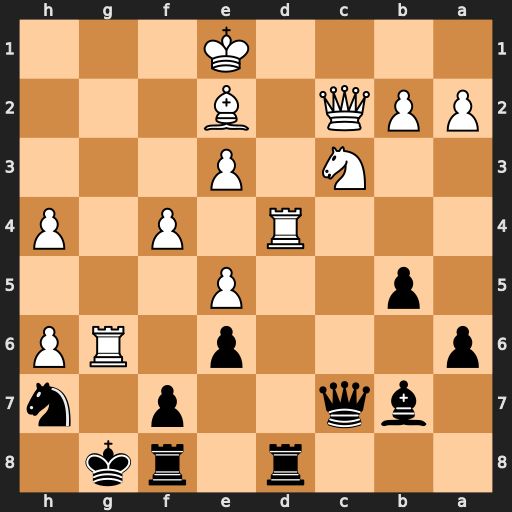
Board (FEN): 3r1rk1/1bq2p1n/p3p1RP/1p2P3/3R1P1P/2N1P3/PPQ1B3/4K3
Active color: b
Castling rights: -
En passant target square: -
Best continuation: fxg6 Rxd8 Rxd8